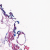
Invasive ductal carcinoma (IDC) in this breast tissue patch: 0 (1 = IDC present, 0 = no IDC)